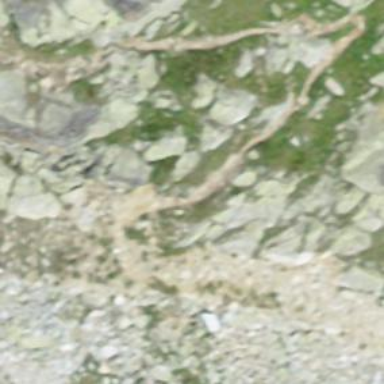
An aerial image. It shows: Rocky path.